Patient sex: M
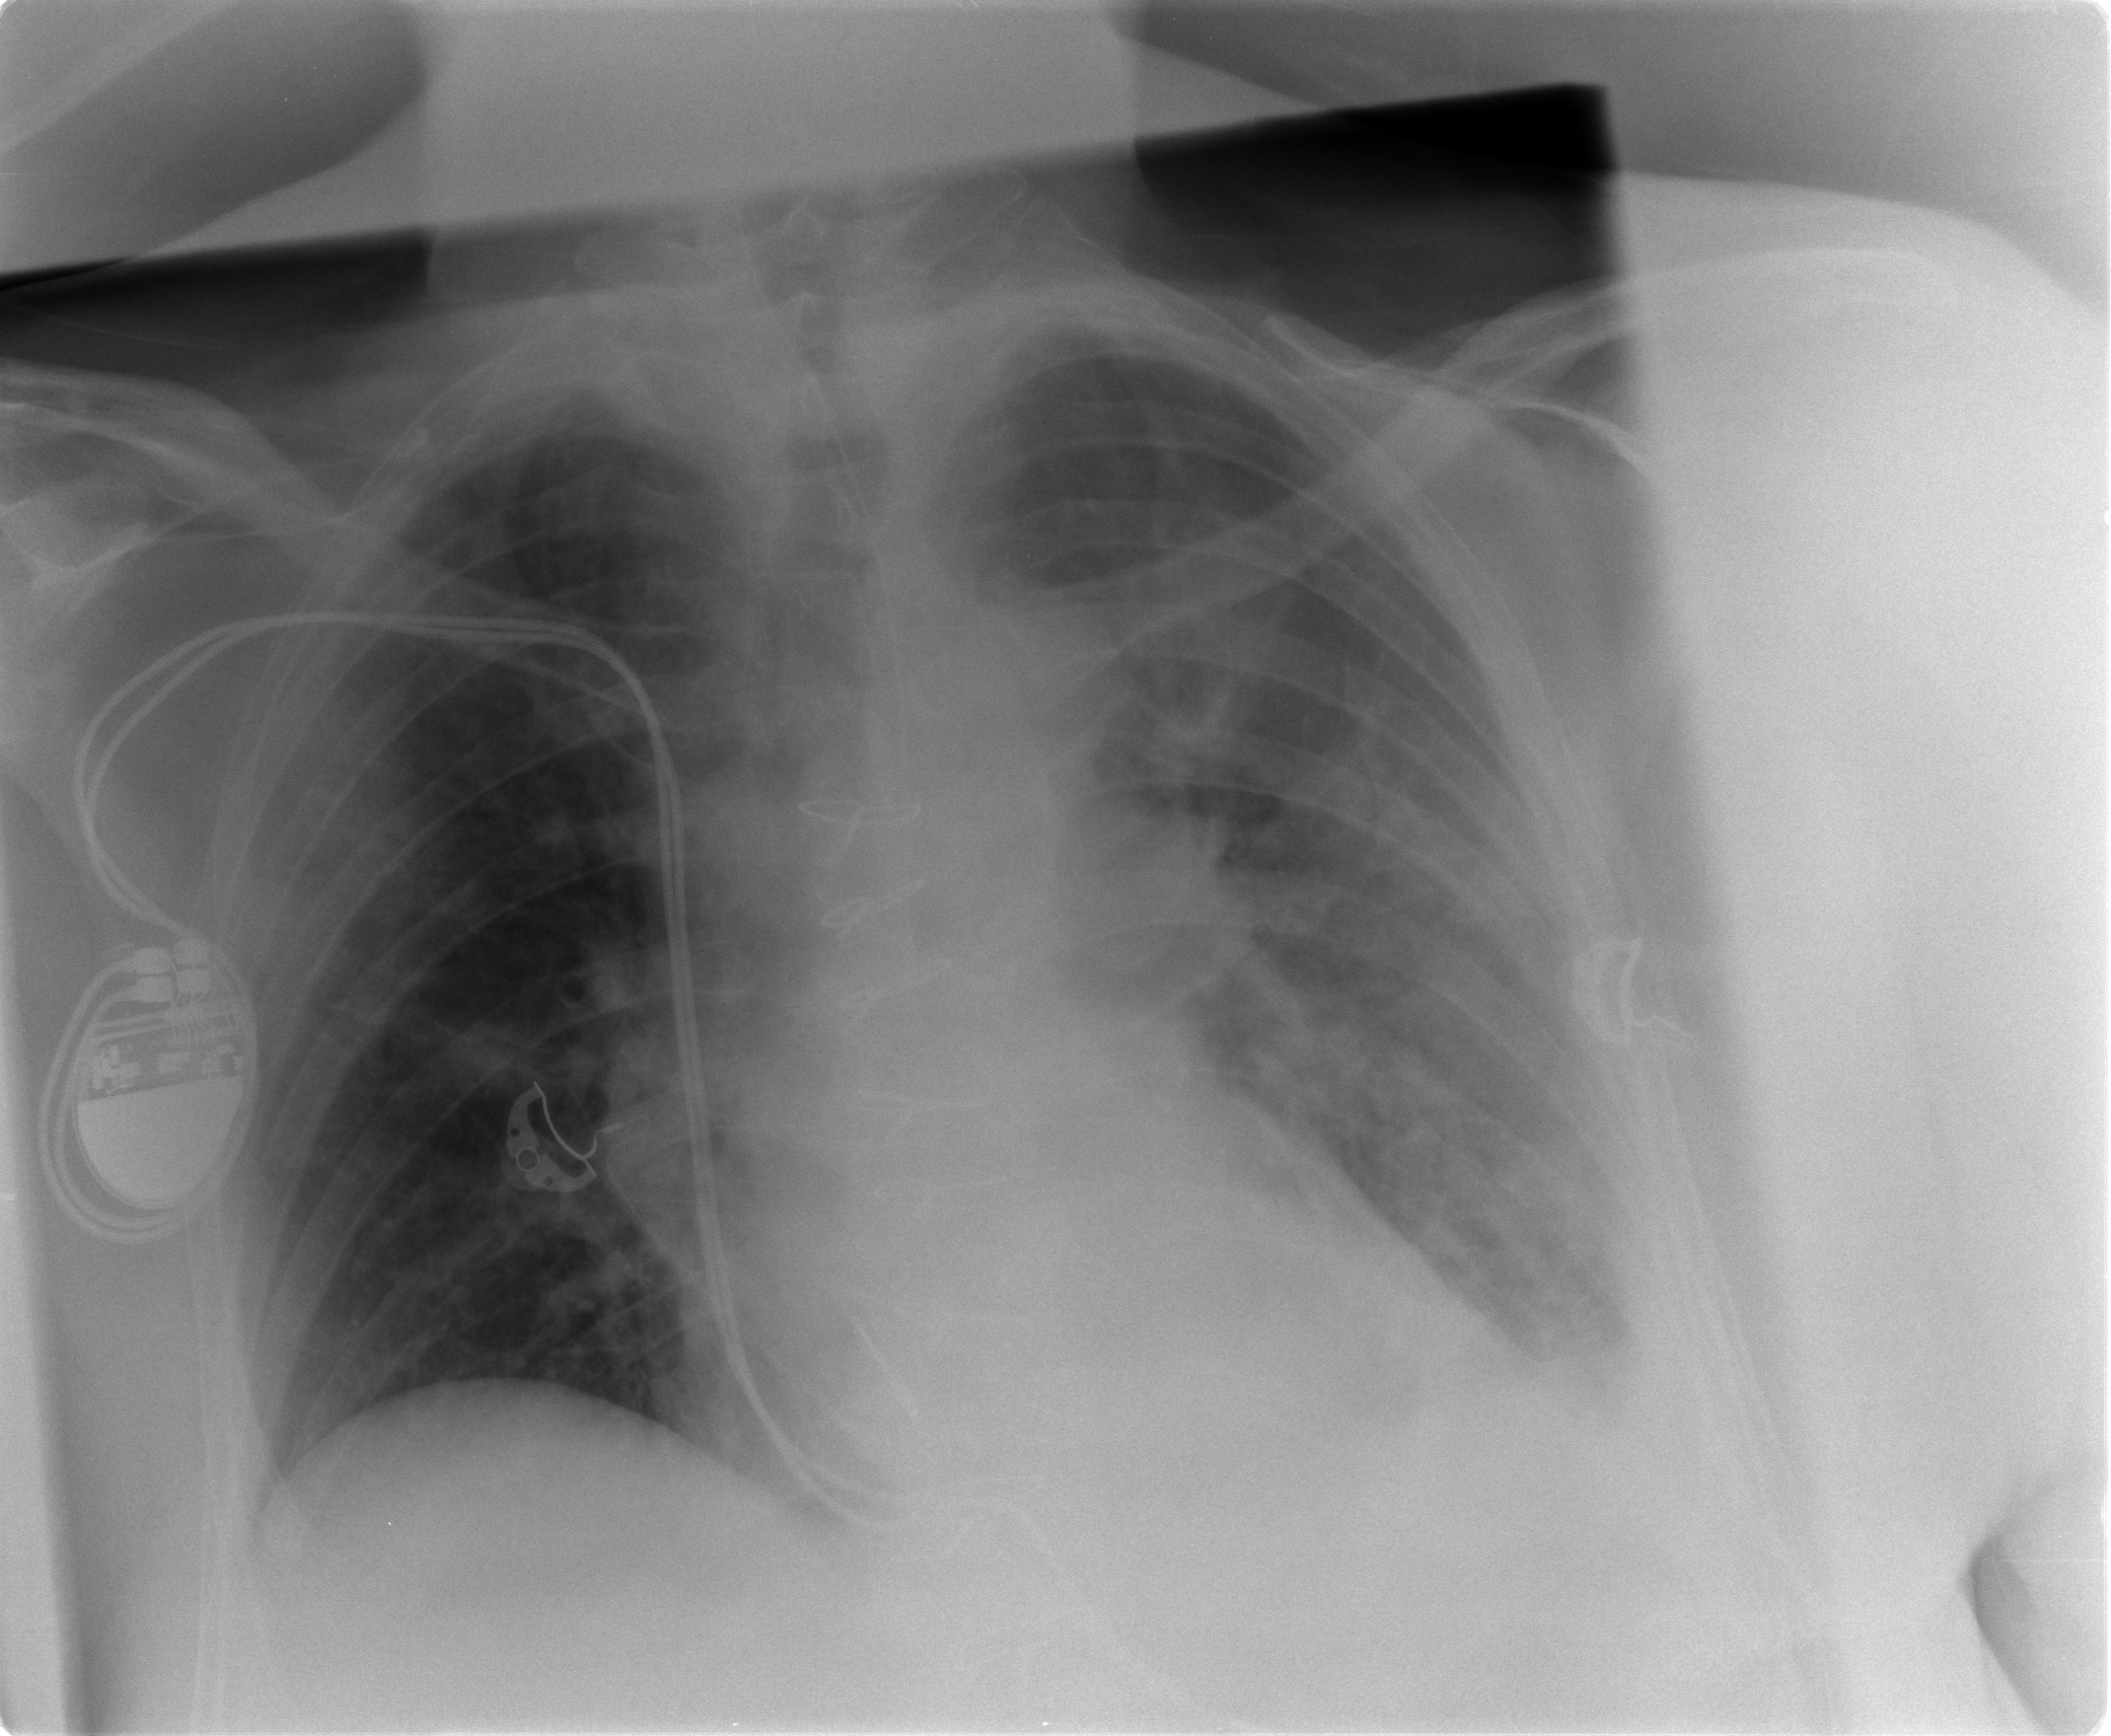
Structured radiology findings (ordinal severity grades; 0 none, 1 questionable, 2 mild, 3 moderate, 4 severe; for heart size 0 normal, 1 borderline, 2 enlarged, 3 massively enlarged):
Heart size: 0
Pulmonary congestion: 2
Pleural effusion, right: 0
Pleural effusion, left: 2
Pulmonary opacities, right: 2
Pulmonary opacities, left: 3
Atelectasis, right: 0
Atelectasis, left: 2